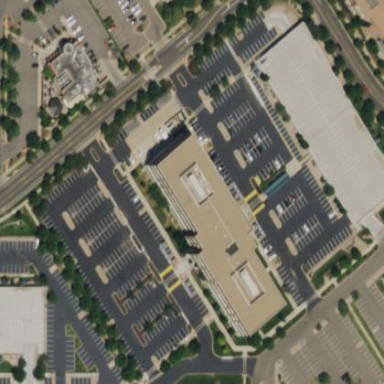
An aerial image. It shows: Office building.